Aerial crown-view tile of a tropical tree (Barro Colorado Island, Panama), acquired 20250512:
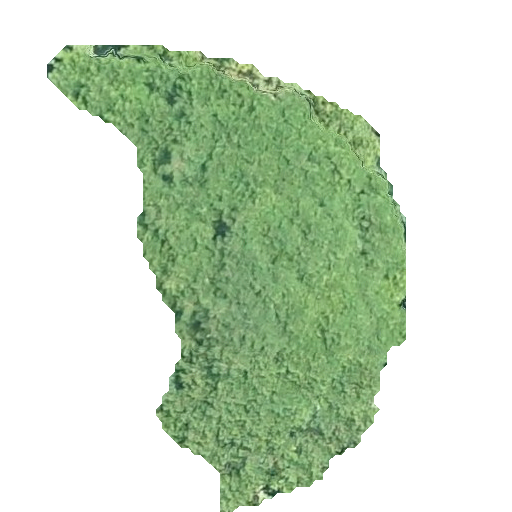
Species: Jacaranda copaia
GBIF accepted scientific name: Jacaranda copaia
Crown area: 143.252 m²